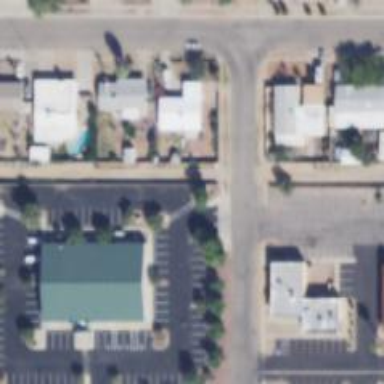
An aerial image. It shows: Alley classified as service road.